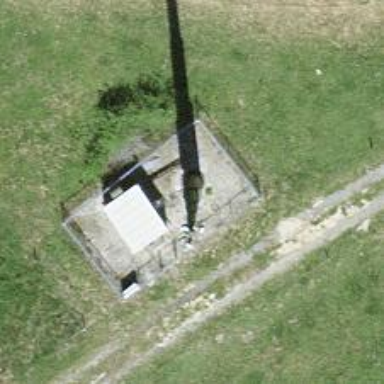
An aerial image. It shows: Communication mast tower.